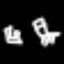
Label: chair